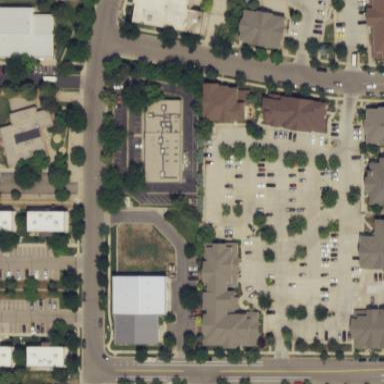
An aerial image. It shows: Parking area.